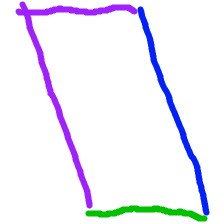
Shape: parallelogram